Question: I am working on a mobile website in ASP.NET MVC3. I have a page where i have search bar in my header. this header is coming from my Layout page which is common to all other Views. And inside my specific page, I have page specific content(forms).

For my 'Customer/Add' action, I return the Add View of 'Customer' which is strongly typed to my 'CustomerViewModel'. I will have form tag in my Add View which will be posted to 'HttpPost' 'Add' Action method when form gets submitted. That is fine. My question is how will i handle the search box content ? I believe only one form is allowed in the page.So if i have a 'SearchViewModel' which is binded to my Search View(Partial), It is going to be 2 forms in my page. So i can not do that.
I can handle the search part by reading the content in java script and calling another action to get Search results.Is that the only way to do that ? I am worried about those devices where java script is disabled. What should i do ? Please advice
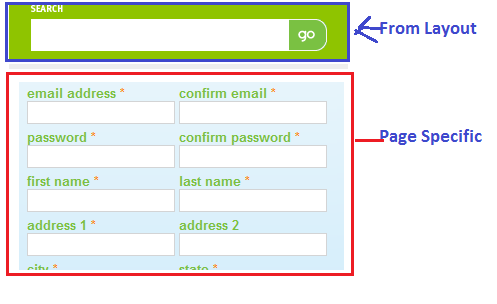
Answer: No. You can have more than 1 form on the page. In fact, here you should. Your Add Customer page should submit to 1 action method, but your search form should submit to a different action method.
If you are familiar with webforms, that framework only allows you to have 1 form on the page, but not because HTML requires it. Webforms requires it because it is the only way the framework can carry all of the data from various server controls across POST requests (using ViewState). Webforms has historically not been very HTML or HTTP friendly.
You just can't have forms nested within other forms in HTML, but it is completely legal (and recommended in MVC) to have more than 1 form on a page.
As for AJAX, I would not worry about devices that do not have javascript enabled. There are only like 6 or 7 people on the planet that don't have javascript on their web devices, and if someone disables javascript, they won't be able to experience 99% of the rest of the web anyhow.